Question: I'm using the same dot files for all my machines.
On my local machine everything works just fine in tmux, when sshing over to
one of my machines the colors breaks. Colors also work sshing in general outside of tmux.
General settings can be seen in the image

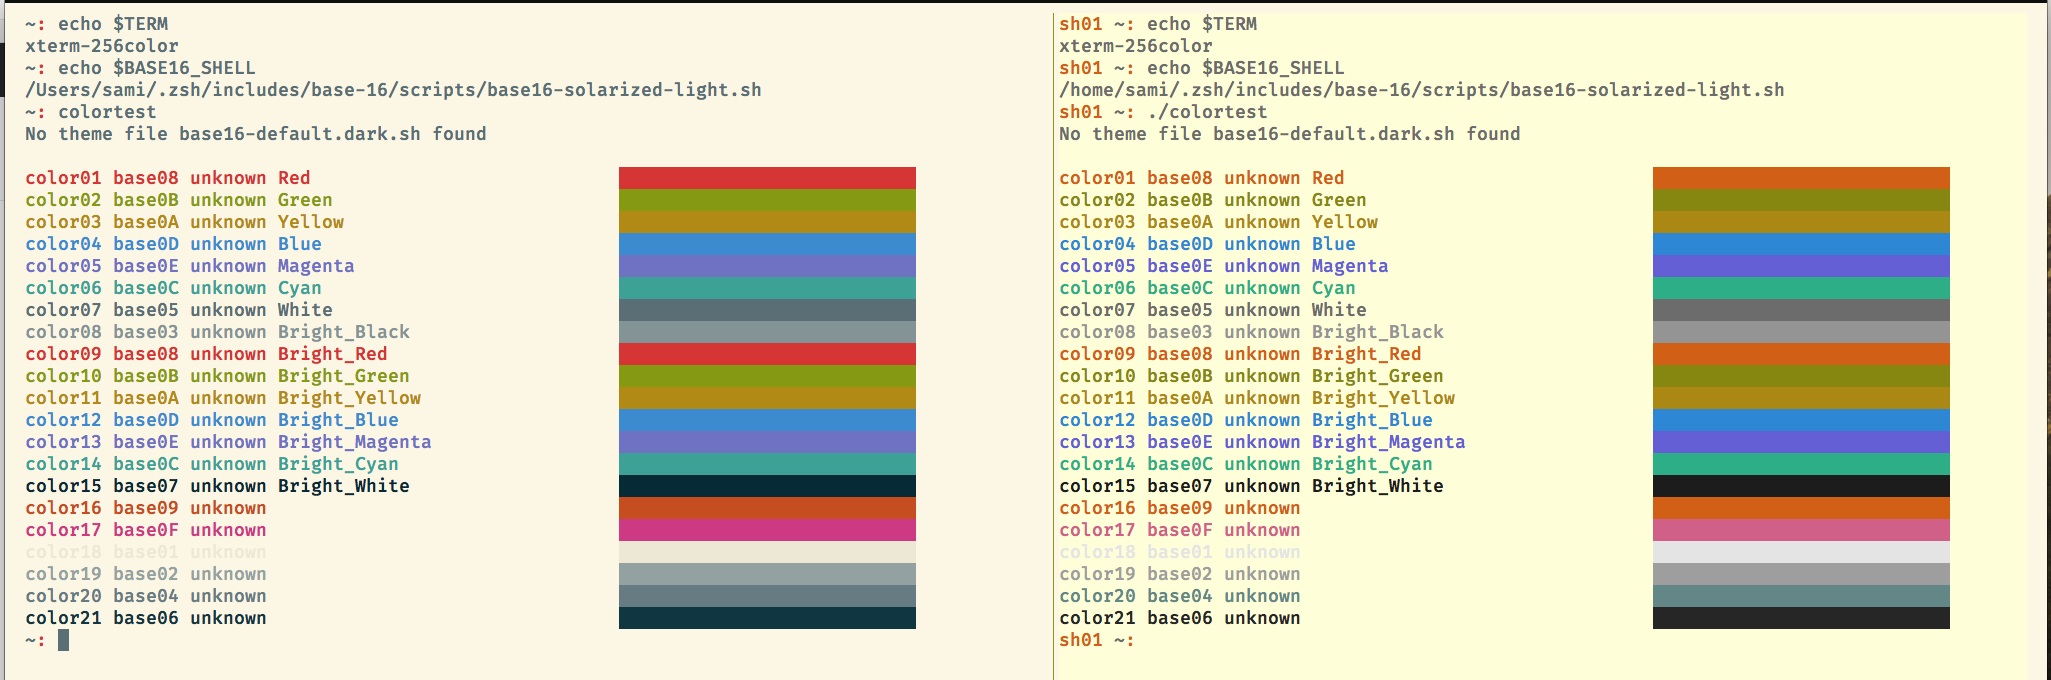
Answer: Since there is not tmux session running on the remote host (tmux running locally with ssh happening in one of the panes), there is no '$TMUX' environment variable set.
Base16 script expects there to be such a flag for RGBs to be properly set
'''
if [ -n "$TMUX" ]; then
# Tell tmux to pass the escape sequences through
# (Source: http://permalink.gmane.org/gmane.comp.terminal-emulators.tmux.user/1324)
put_template() { printf 'Ptmux;]4;%d;rgb:%s\\' $@; }
put_template_var() { printf 'Ptmux;]%d;rgb:%s\\' $@; }
put_template_custom() { printf 'Ptmux;]%s%s\\' $@; }
elif [ "${TERM%%[-.]*}" = "screen" ]; then
...
'''
Workaround is currently to fix the if statement in each script.